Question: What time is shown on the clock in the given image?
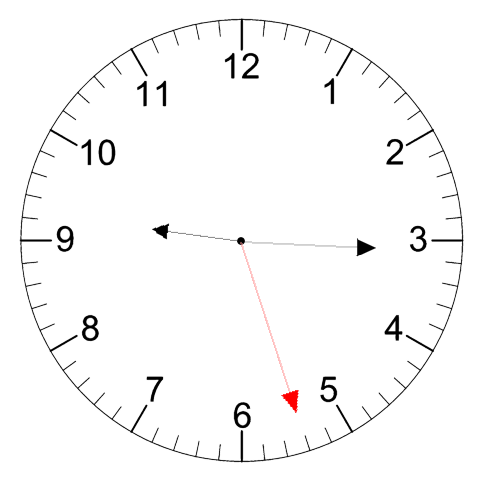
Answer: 09:15:27